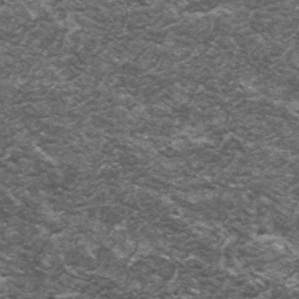
Label: frost